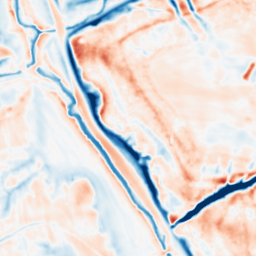
Category: multiscale
Decomposition family: dog_multiscale
Decomposition parameters: sigma_ratio: 1.6
n_scales: 4
base_sigma: 1
Upsampling method: bspline
Upsampling parameters: scale: 4
Upsampling scale: 4